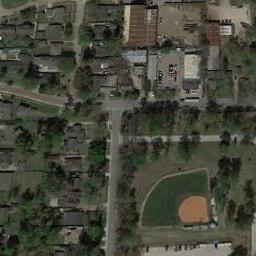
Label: baseball_diamond